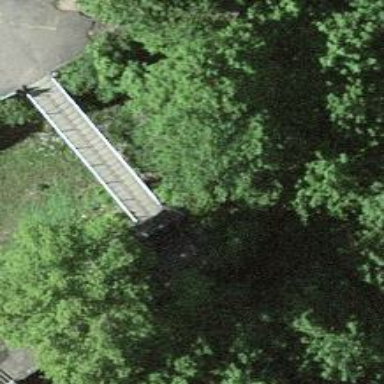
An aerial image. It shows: Set of concrete steps.